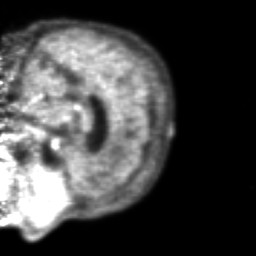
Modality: PET
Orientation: sagittal
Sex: female
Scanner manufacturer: ge